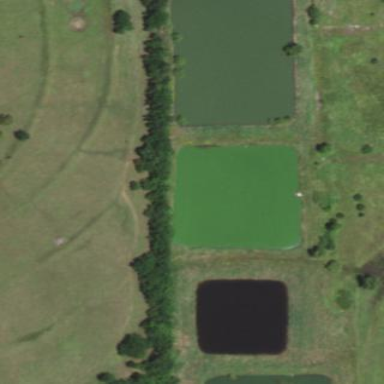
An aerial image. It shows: Reservoir of water.